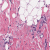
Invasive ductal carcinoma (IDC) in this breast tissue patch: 1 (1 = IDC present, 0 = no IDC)